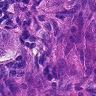
Metastatic tissue present: yes